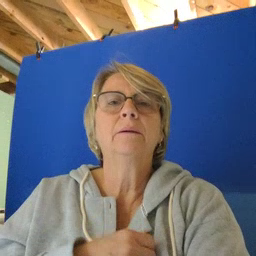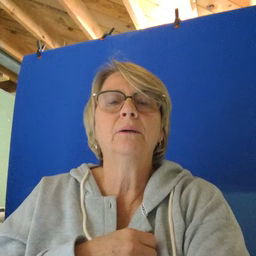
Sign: grandpa